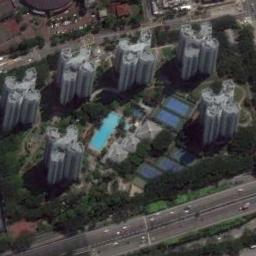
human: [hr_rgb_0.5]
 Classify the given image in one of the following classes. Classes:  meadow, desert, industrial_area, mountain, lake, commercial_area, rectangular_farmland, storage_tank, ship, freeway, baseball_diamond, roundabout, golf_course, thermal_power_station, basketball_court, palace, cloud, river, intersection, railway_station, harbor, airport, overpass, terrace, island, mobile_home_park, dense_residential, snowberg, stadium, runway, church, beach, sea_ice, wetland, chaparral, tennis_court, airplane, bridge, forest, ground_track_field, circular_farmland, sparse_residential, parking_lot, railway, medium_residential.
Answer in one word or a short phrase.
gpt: commercial_area